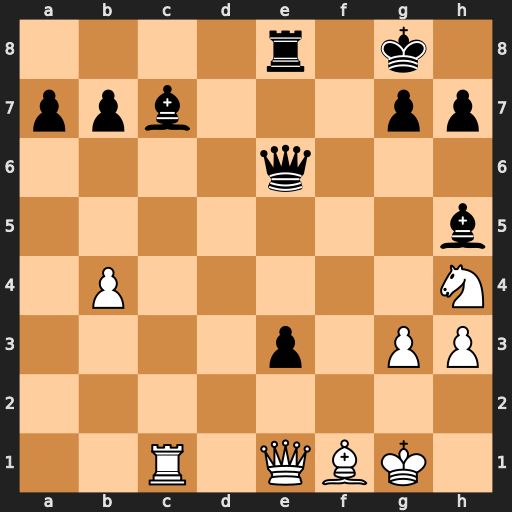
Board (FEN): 4r1k1/ppb3pp/4q3/7b/1P5N/4p1PP/8/2R1QBK1
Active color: w
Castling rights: -
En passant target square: -
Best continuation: Bc4 Qxc4 Rxc4